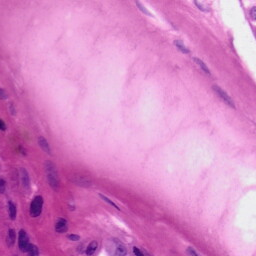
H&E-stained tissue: Skin